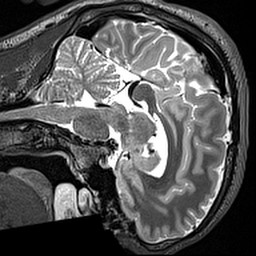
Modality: T2w
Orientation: sagittal
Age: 20
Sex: male
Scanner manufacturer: siemens
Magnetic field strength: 3 T
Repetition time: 3.2 s
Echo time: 0.567 s